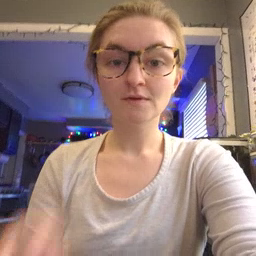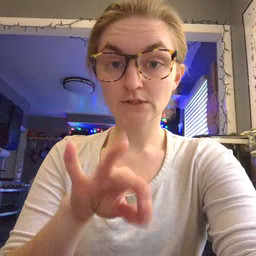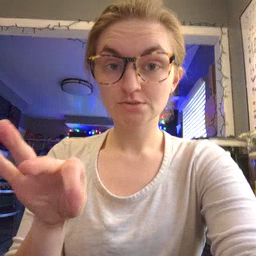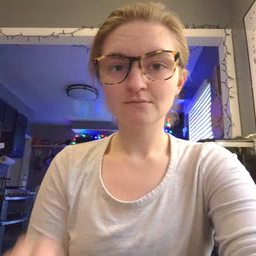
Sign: frenchfries